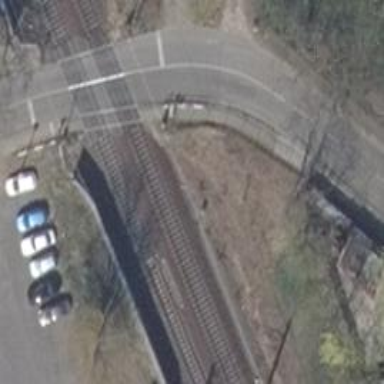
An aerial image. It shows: Railway signal.